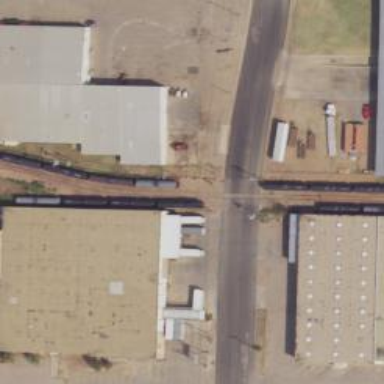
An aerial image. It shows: Railway level crossing.